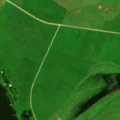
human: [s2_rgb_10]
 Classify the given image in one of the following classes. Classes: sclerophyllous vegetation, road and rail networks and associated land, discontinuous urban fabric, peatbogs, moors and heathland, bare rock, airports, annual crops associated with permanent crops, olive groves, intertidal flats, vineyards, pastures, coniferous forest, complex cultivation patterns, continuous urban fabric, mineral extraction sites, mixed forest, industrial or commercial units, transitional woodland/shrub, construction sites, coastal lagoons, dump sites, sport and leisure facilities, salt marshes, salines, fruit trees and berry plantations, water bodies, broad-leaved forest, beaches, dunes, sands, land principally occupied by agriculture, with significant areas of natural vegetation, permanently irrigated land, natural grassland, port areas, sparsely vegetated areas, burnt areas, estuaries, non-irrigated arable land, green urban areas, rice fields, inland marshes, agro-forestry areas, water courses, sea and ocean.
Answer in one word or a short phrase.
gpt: pastures, land principally occupied by agriculture, with significant areas of natural vegetation, water courses, water bodies